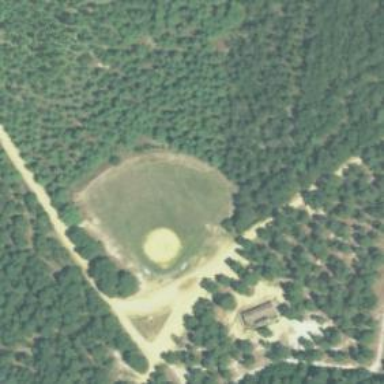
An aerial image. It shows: Baseball pitch with compacted surface for leisure land.